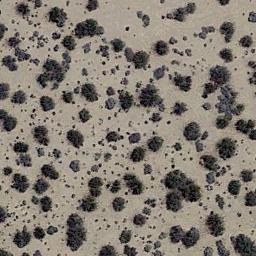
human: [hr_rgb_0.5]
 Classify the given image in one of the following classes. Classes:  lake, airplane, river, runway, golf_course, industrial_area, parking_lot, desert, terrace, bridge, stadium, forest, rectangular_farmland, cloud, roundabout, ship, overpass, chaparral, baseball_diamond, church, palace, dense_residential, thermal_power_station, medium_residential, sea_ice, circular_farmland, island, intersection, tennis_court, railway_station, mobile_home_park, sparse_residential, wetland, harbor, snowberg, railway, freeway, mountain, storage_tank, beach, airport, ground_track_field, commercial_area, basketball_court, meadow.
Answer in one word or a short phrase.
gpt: chaparral